A spectrogram of one vibration snapshot from a rotating bearing is shown (time on one axis, frequency on the other). What is the most likely bearing condition (normal, inner_race, outer_race, ball)?
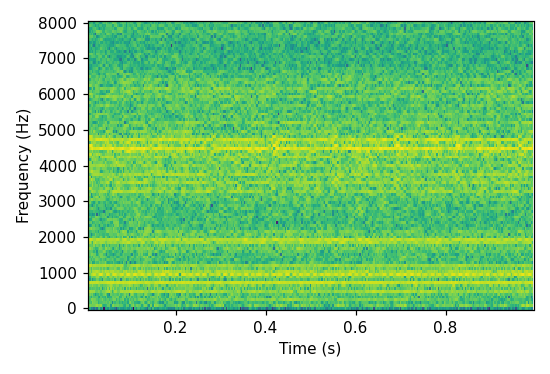
Answer: outer_race